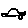
Label: car